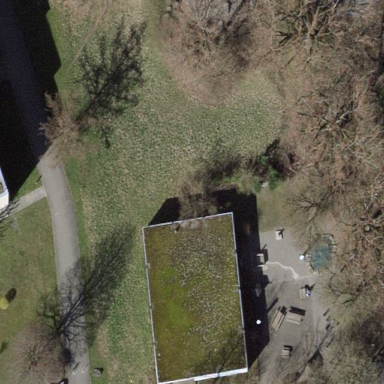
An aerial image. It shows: Kindergarten with flat roof.